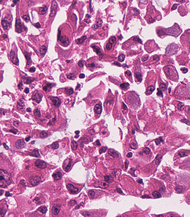
Tumor epithelial tissue: yes
Tumor-associated stroma tissue: no
Normal tissue: no